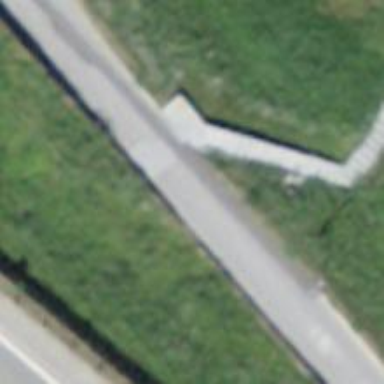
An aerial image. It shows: Set of steps on the road.